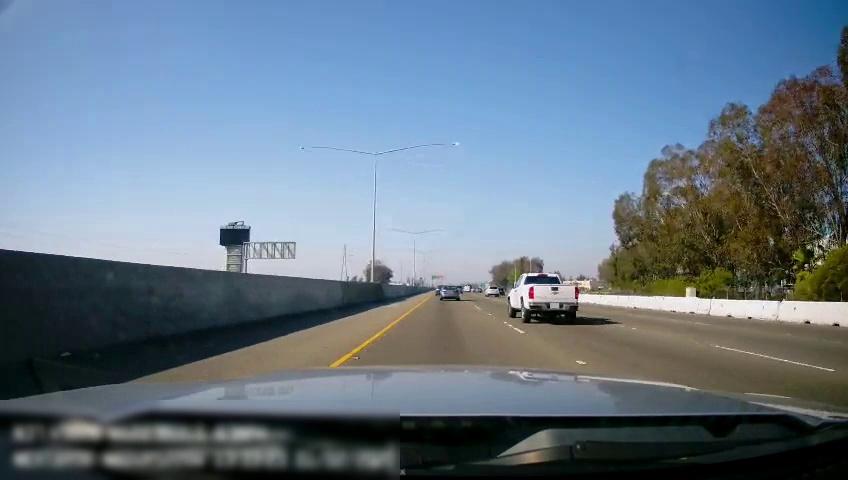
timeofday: Day
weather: Sunny
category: Drivable Space
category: Vehicles | Truck
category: Vehicles | Car
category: Vehicles | SUV
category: Lanes | Alternate Lane
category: Lanes | Current Lane
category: Lanes | Current Lane